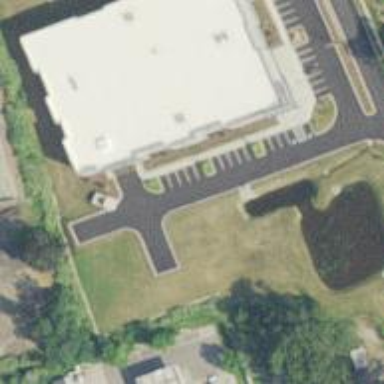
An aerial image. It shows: Commercial building with storage rental shop inside.